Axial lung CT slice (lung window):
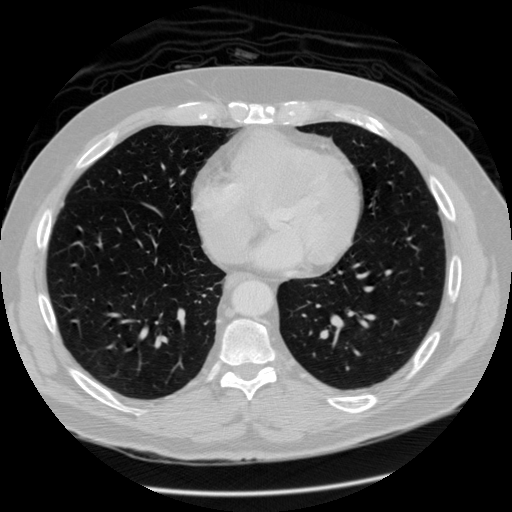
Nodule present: no